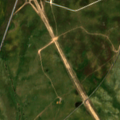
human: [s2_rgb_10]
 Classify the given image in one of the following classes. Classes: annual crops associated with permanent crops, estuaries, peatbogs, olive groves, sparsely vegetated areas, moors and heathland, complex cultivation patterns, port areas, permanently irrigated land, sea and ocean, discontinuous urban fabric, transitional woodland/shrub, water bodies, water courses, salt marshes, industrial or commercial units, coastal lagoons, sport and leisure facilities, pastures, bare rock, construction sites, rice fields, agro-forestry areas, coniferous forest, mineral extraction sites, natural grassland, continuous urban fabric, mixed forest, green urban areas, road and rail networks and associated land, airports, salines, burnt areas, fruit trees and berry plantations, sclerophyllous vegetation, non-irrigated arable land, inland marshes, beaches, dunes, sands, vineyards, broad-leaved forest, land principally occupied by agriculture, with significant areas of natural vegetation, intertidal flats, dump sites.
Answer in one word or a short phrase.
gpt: continuous urban fabric